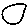
Label: circle